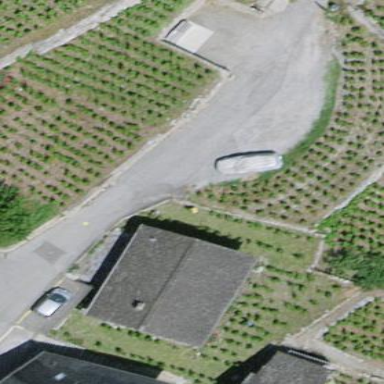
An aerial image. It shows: Parking area.